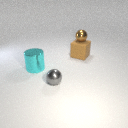
small gray metal sphere to the left of large brown rubber cube